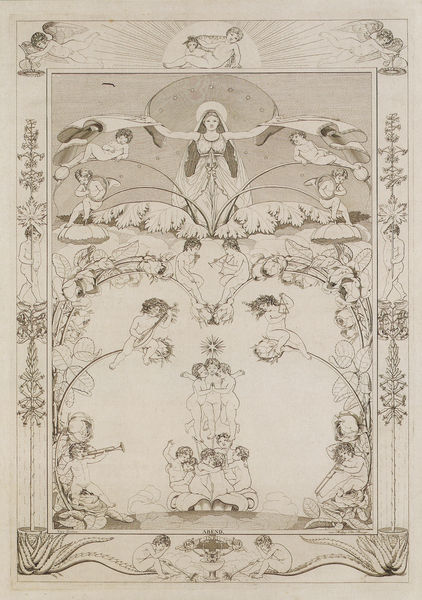
Titel: Der Abend
Künstler: Philipp Otto Runge
Standort: Hamburg
Institution: Kunsthalle
Schlagwörter: blätter, flügel, gott, gruppe, hand, himmel, nackt, weiß, akte, frauen, mädchen, blumen, braun, busen, frau, grau, männer, nacht, schwarz, skizze, symbol, zeichnung, blüten, gürtel, wolke, beige, muster, ornament, tanz, bibel, rahmen, tragen, horn, instrument, morgen, zweige, sonne, gewand, kelch, kind, mutter, blatt, instrumente, musik, pflanzen, renaissance, kinder, engel, garten, putte, putto, ranken, taille, liebe, liegen, rahmung, mieder, noten, jungen, grafik, graphik, vegetation, linien, rand, sepia, romantik, untergang, dekoration, grazien, jugendstil, spielen, symmetrie, floral, musizieren, notenblätter, ornamente, fein, frühling, harmonie, paradies, symetrie, hängen, lamm, buch, stern, strahlen, symmetrisch, agaven, deko, druck, sterne, stich, allegorie, entwurf, göttin, lilie, nelke, stängel, blat, ranke, otto, flöte, geige, runge, nimbus, christus, jesus, christlich, aloe, aloe vera, posaunen, zentrum, planzen, blumenranke, trompeten, laute, pokal, nelken, symbolik, kitsch, aurora, reigen, bänder, heilig, posaune, putten, maria, kupferstich, graustufen, indien, welt, fee, putti, flöten, islam, mucha, arabesken, biegen, auferstehung, christi, geburt, groteske, philipp otto runge, akanthus, tambourin, räkeln, ahmen, trompete, ornametn, grotesken, jahreszeiten, folge, stänel, philipp, indisch, flüfel, geigen, schautafel, christkind, tageszeiten, erwachen, triangel, zeiten, eintracht, engel4, geburten, outten, symmentrie, technische störung, wolkenr, kaum schattiert